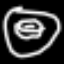
Label: donut